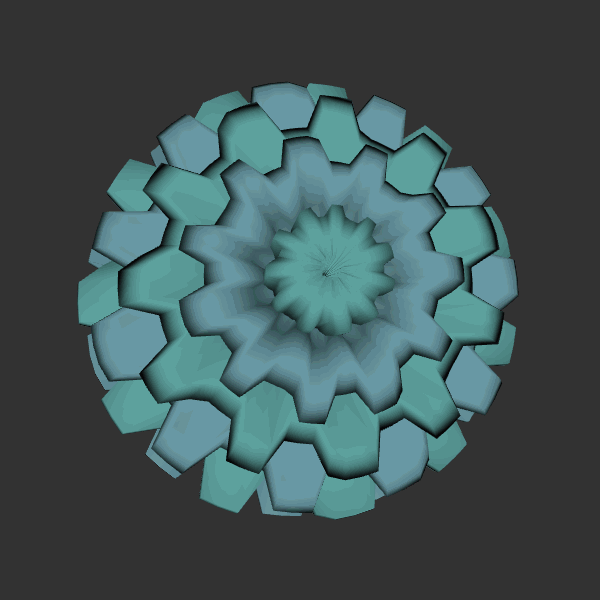
Background: dark